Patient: sex F, age 35
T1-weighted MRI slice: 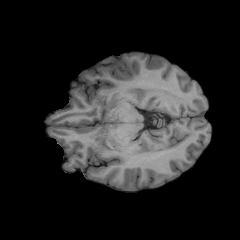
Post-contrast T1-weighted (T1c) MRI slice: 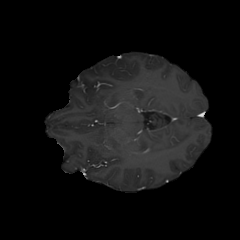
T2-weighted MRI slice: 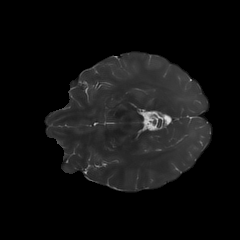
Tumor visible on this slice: no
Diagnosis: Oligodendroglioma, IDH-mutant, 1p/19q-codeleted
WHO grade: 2